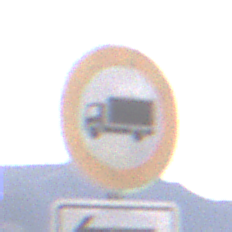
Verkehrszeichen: VerbotFuerKraftfahrzeugeUeberDreiKommaFuenfTonnen
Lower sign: RichtungsangabeDurchPfeile7
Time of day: MorningAfternoon
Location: Outdoor (Nature)
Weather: PartlyCloudy
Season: NotSpecified
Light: Natural